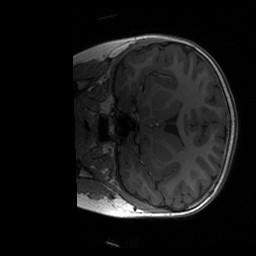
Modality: T1w
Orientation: coronal
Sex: male
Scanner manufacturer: siemens
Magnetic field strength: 3 T
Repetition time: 1.9 s
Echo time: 0.00243 s